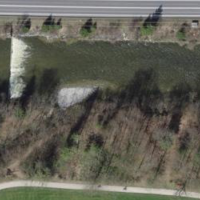
EUNIS habitat code: 43
Species observed at this site:
Euonymus europaeus